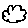
Label: cloud